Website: bh-photo
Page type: customer-info-address
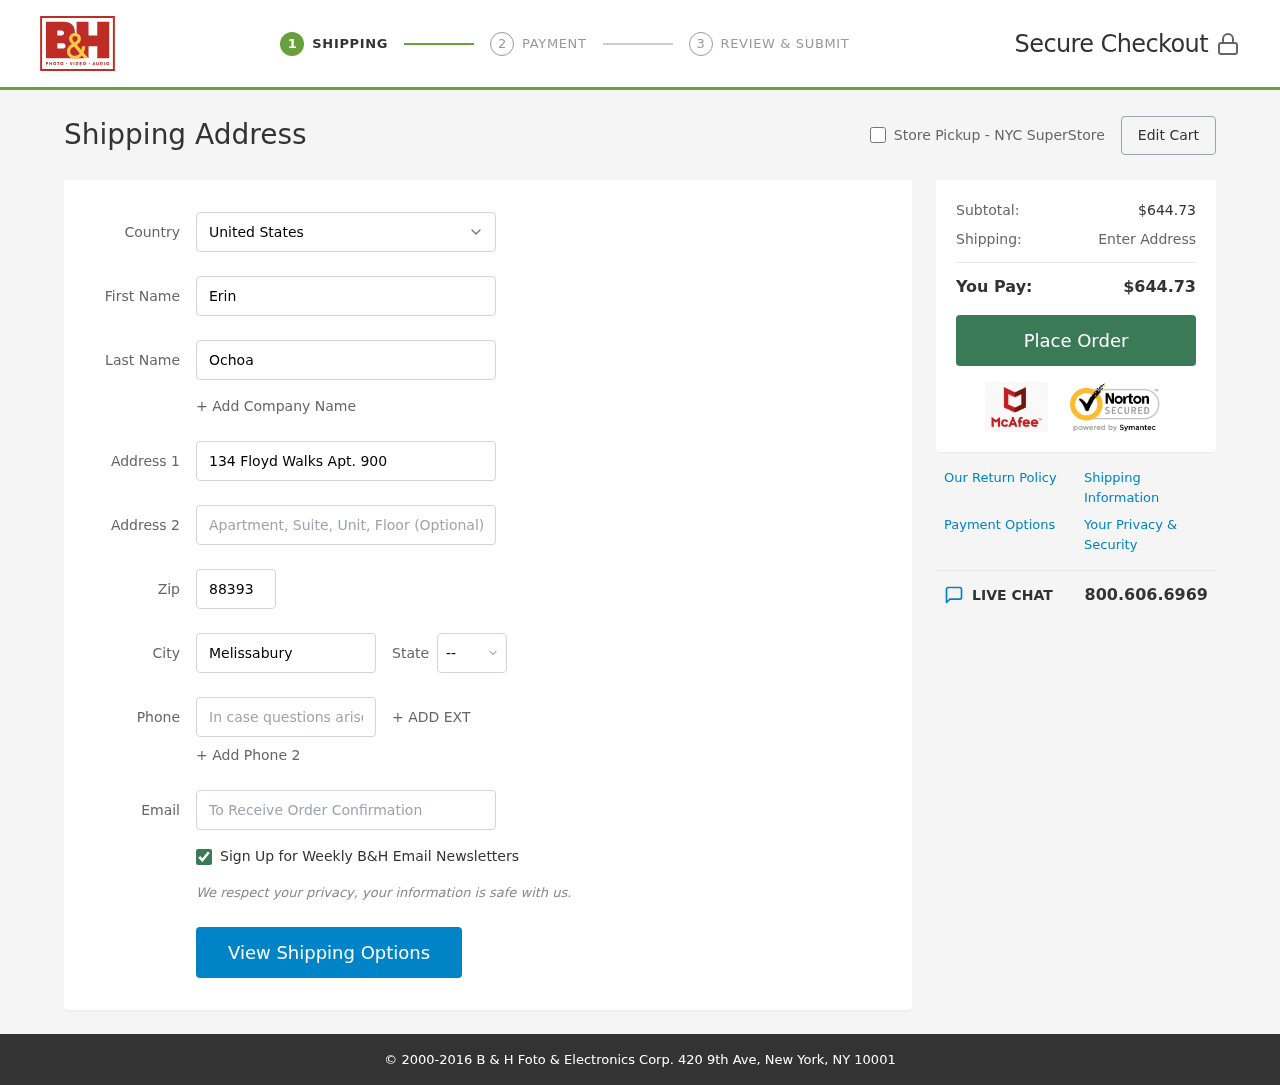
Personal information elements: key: PII_CITY
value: Melissabury
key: PII_COUNTRY
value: United States
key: PII_EMAIL
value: erin_ochoa@yahoo.com
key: PII_FIRSTNAME
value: Erin
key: PII_LASTNAME
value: Ochoa
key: PII_PHONE
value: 5032975417
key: PII_POSTCODE
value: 88393
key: PII_STATE_ABBR
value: KY
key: PII_STREET
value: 134 Floyd Walks Apt. 900
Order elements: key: ORDER_SUBTOTAL
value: $644.73
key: ORDER_TOTAL
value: $644.73